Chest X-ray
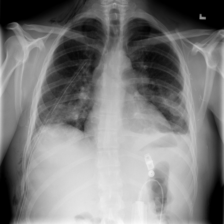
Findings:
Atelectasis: negative
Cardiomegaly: negative
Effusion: positive
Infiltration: negative
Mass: negative
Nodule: positive
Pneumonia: negative
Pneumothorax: negative
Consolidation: negative
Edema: negative
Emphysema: negative
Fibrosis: negative
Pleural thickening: negative
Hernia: negative